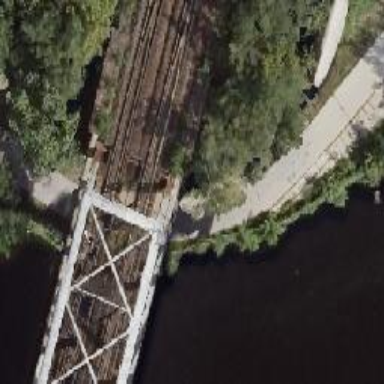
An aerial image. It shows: Bridge over electrified railway with contact lines.